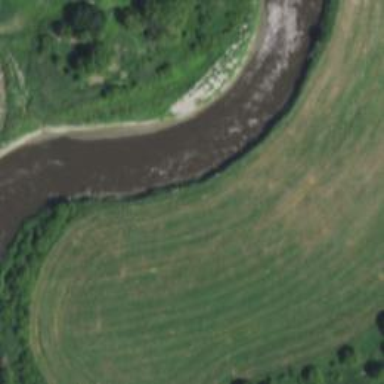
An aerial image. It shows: Beautiful river scene.